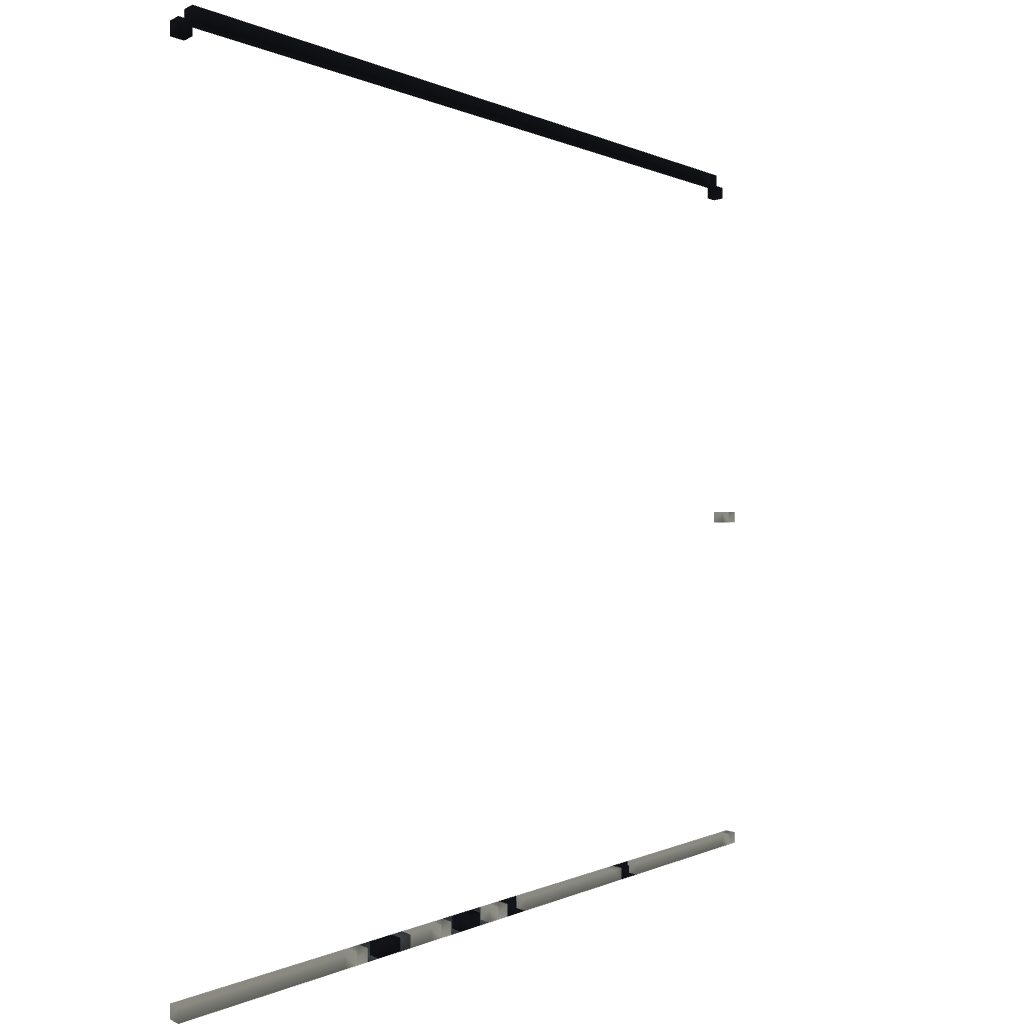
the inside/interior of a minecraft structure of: PokéCenter 8-Bit POKÈMON RED